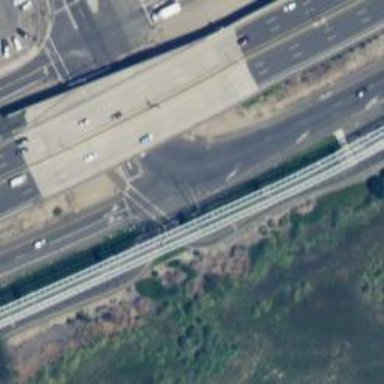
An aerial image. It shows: Trunk link highway.